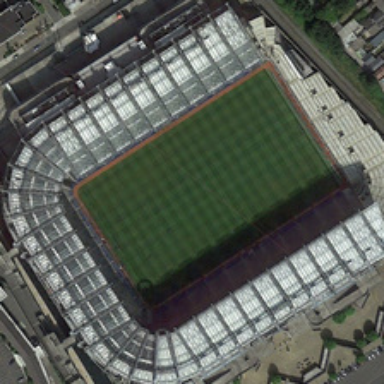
With some buildings around  the square stadium has a grey and white stand along three of its sides .